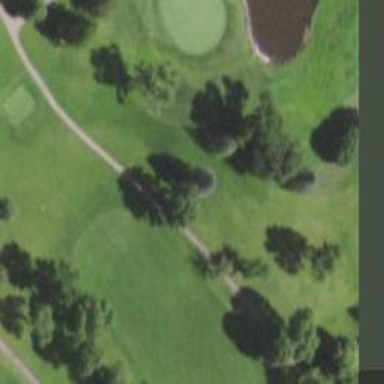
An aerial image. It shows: Path bridge over golf course.